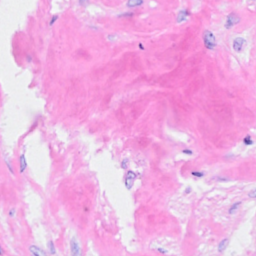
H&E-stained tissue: Breast